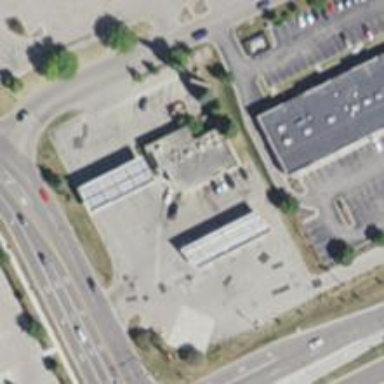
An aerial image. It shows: Convenience shop.